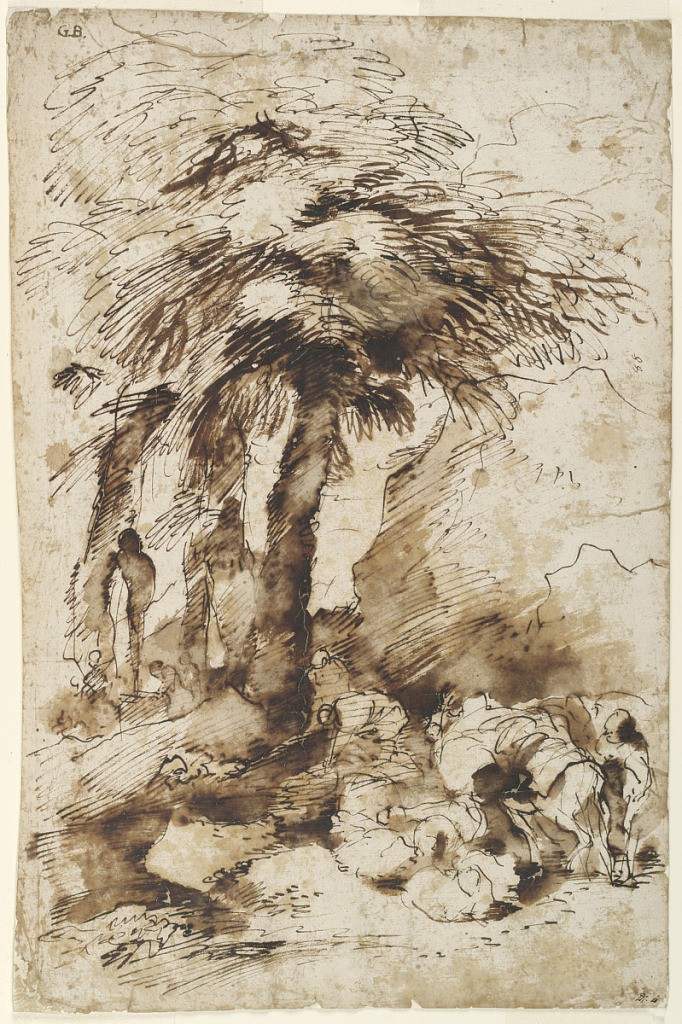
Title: Caravan at Rest Near a Herm
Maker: Giovanni Benedetto Castiglione, Italian, 1609–1664
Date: ca. 1640
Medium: Pen and ink, brush and bistre wash on paper, lined
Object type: Drawing
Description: A group of trees is shown in the left middle plane. Three figures of women surround a satyr herm. A man drives a donkey in the right foreground. Sheep or goats are resting on a road. Two workmen are shown, one of whom is bending over. Mountainous country.